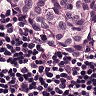
Metastatic tissue present: yes